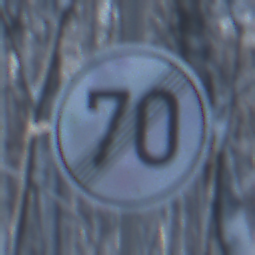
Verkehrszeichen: EndeGeschwindigkeit70
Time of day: MorningAfternoon
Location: Outdoor (Nature)
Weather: Clear
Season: Winter
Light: Natural